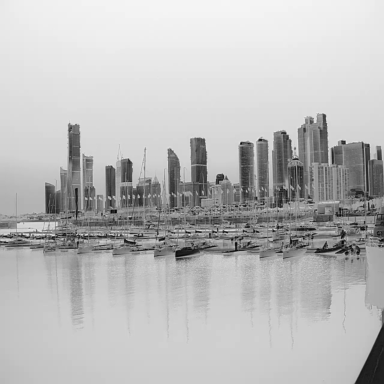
There are three canoes in the infrared image.